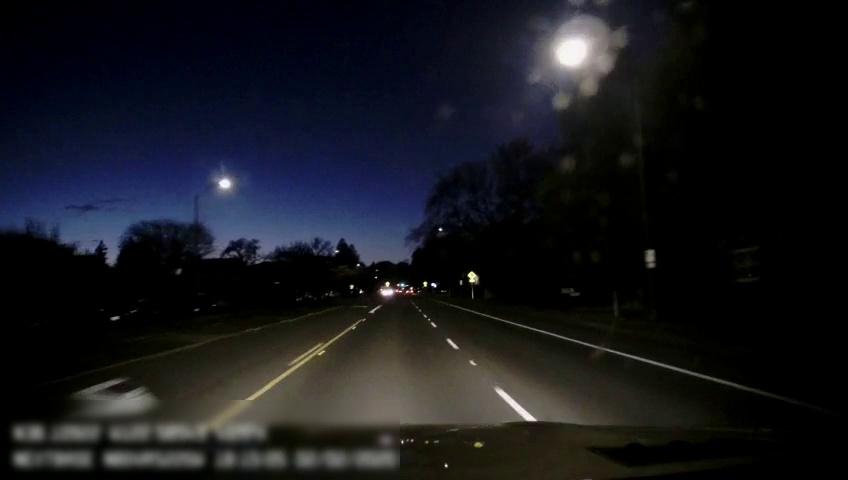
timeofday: Night
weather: Other
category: Drivable Space
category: Drivable Space
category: Lanes | Alternate Lane
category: Lanes | Current Lane
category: Lanes | Current Lane
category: Lanes | Opposite Lane
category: Lanes | Opposite Lane